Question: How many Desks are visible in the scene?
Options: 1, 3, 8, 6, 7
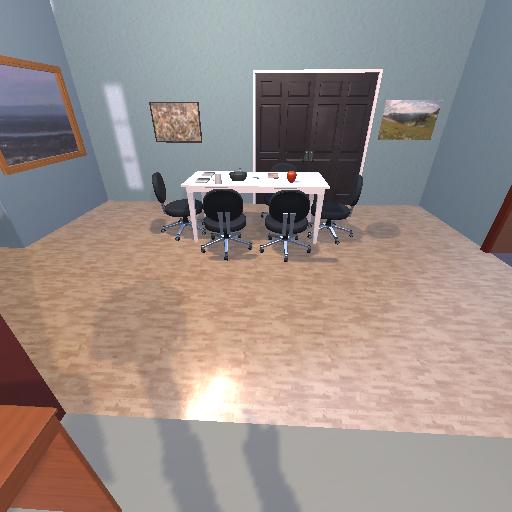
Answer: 1